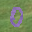
Label: 0